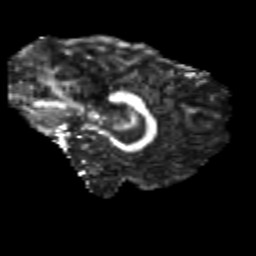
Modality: FA
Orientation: sagittal
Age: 24
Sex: male
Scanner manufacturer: siemens
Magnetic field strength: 3 T
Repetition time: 3.5 s
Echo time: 0.104 s